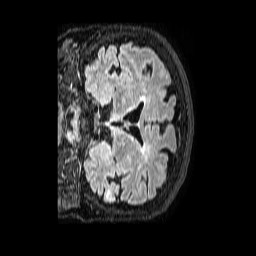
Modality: FLAIR
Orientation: coronal
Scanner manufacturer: philips
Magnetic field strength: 1.5 T
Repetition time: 4.8 s
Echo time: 0.3 s